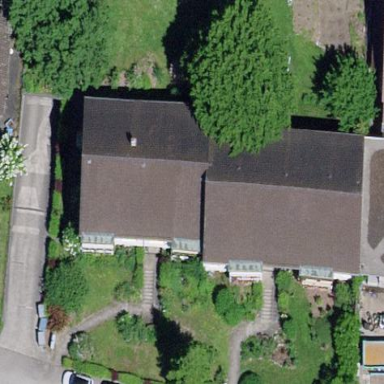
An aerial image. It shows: Building.